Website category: jobs
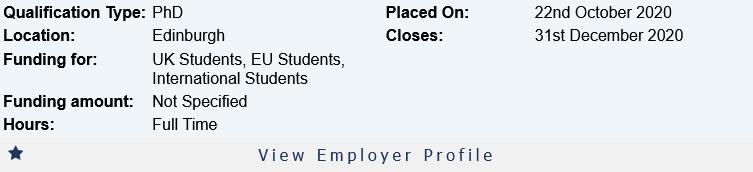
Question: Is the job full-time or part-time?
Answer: Full Time

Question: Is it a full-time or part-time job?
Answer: Full Time

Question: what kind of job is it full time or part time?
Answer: Full Time

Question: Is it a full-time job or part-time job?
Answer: Full Time

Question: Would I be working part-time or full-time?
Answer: Full Time

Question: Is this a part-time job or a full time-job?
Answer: Full Time

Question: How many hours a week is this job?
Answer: Full Time

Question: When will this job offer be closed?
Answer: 31st December 2020

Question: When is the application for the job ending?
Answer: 31st December 2020

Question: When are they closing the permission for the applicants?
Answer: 31st December 2020

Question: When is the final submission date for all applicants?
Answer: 31st December 2020

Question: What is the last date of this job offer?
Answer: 31st December 2020

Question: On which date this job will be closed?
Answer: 31st December 2020

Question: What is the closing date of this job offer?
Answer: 31st December 2020

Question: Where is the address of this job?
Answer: Edinburgh

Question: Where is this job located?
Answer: Edinburgh

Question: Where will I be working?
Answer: Edinburgh

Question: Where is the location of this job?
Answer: Edinburgh

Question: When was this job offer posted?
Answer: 22nd October 2020

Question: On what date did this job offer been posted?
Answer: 22nd October 2020